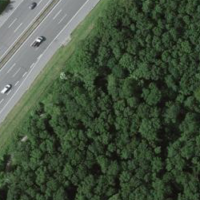
EUNIS habitat code: 57
Species observed at this site:
Sorbus aucuparia
Polytrichum formosum
Lapsana communis
Carex sylvatica